Interaction volume radius: 5 \u00c5
Interaction volume height: 10 \u00c5
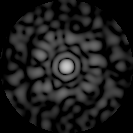
Disorder parameter: 0.8346